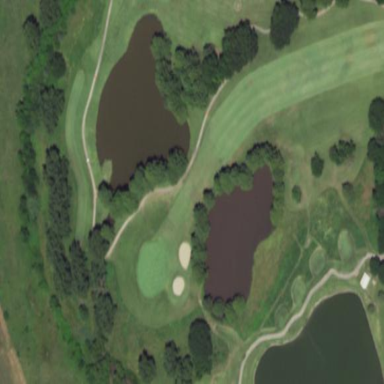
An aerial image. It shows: Rough grassy area used for golf.